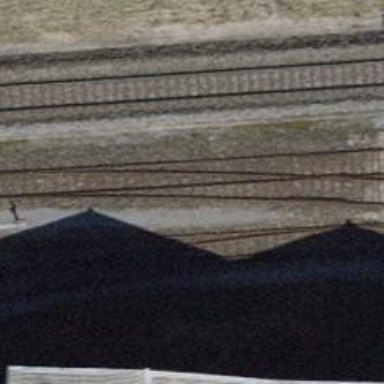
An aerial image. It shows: Railway yard with one track in service.